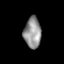
Tissue: prostate
Cell type: Endothelial cells
Senescence score: 0.6952
Nuclear area (px): 518
Mean DAPI intensity: 146.525